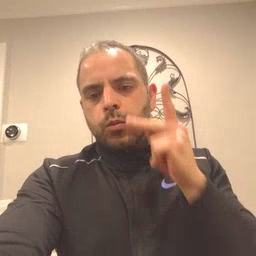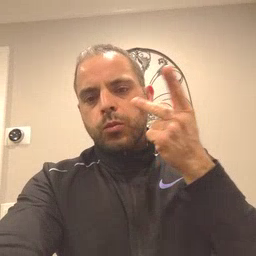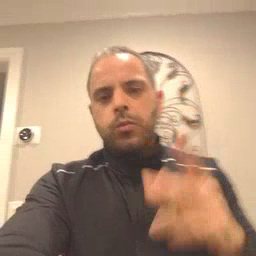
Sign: kitty